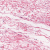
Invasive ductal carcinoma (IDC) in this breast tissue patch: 0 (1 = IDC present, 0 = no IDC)